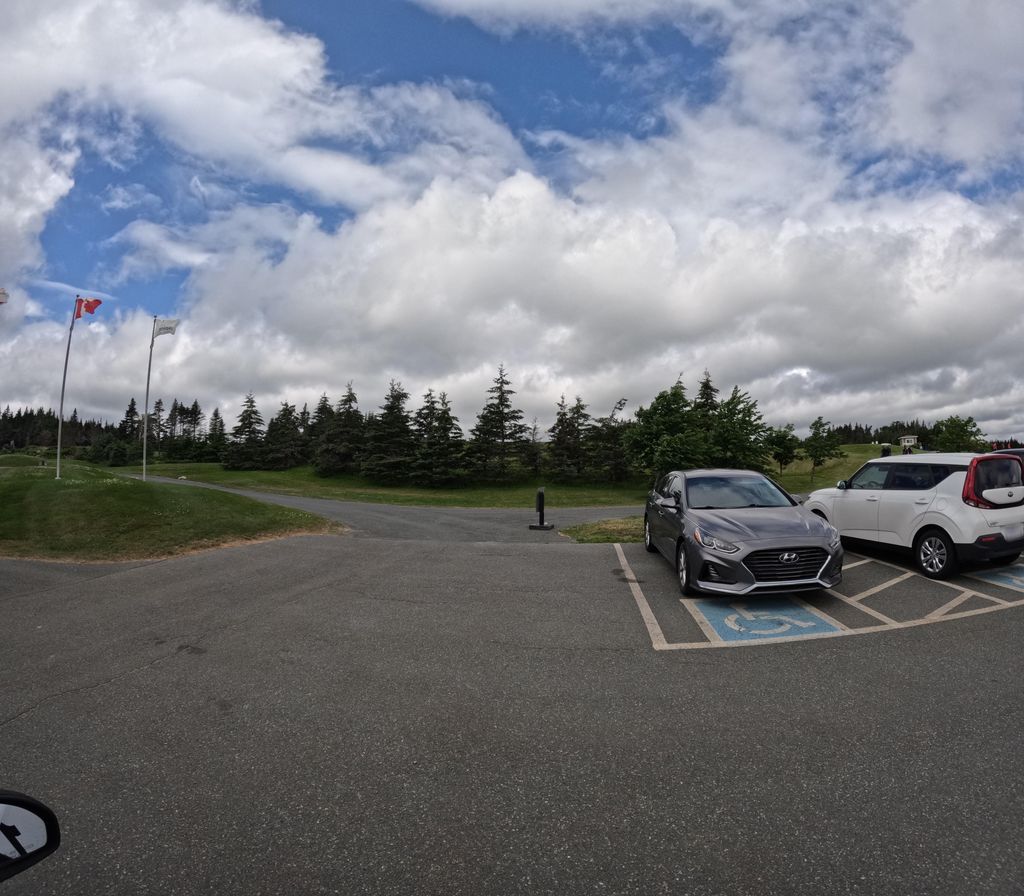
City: st_johns